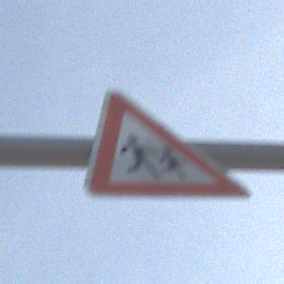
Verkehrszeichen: KinderLinks
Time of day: SunriseSunset
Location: Outdoor (Suburban)
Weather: PartlyCloudy
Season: NotSpecified
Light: Natural